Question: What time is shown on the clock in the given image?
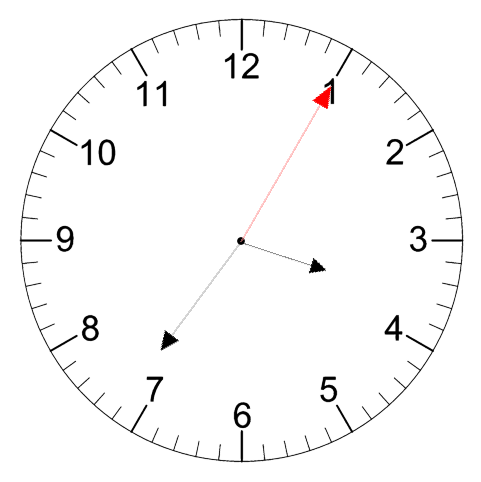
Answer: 03:36:05